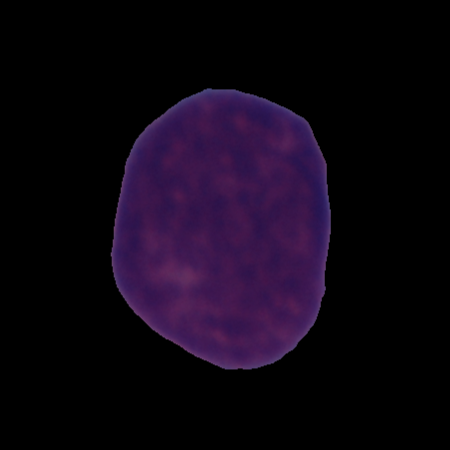
Label: cancer